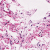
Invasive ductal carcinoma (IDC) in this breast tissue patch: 0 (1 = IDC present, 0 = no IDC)